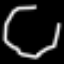
Label: octagon